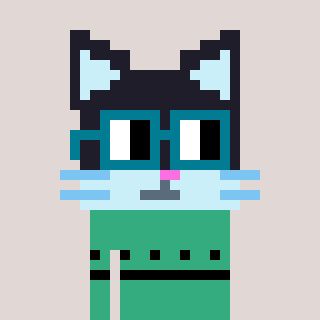
a pixel art character with square dark green glasses, a cat-shaped head and a teal-colored body on a warm background